Aerial crown-view tile of a tropical tree (Barro Colorado Island, Panama), acquired 20240813:
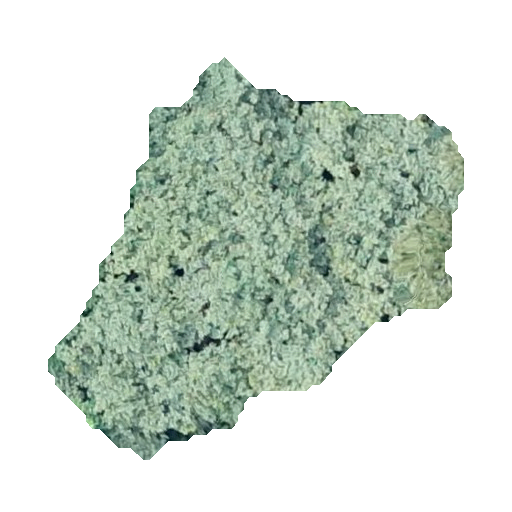
Species: Apeiba membranacea
GBIF accepted scientific name: Apeiba membranacea
Crown area: 149.332 m²